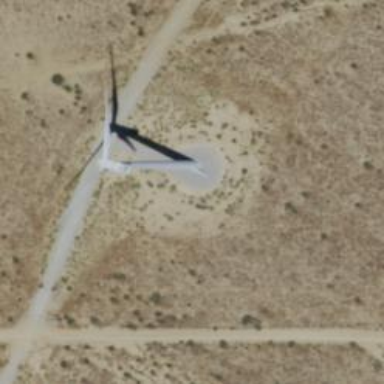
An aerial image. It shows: Wind power generator with horizontal axis wind turbine manufactured by Vestas.